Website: apple
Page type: delivery-shipping
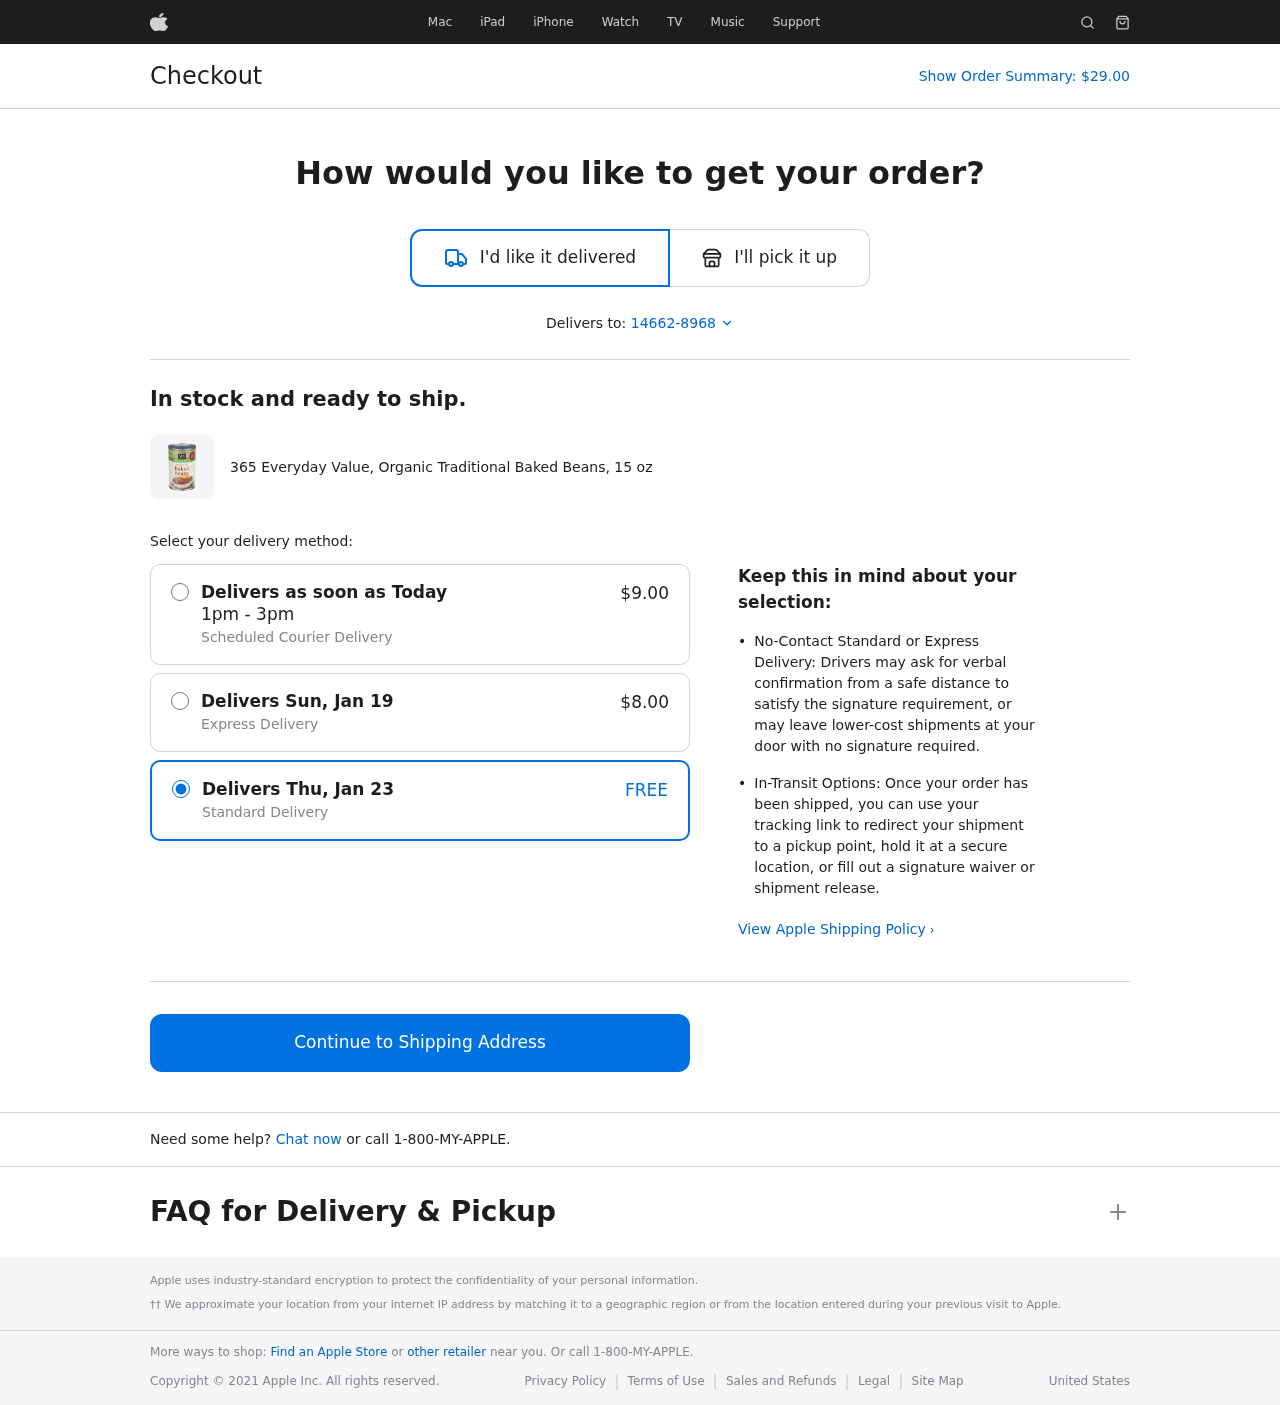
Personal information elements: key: PII_POSTCODE_FULL
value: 14662-8968
Product elements: key: PRODUCT1_NAME
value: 365 Everyday Value, Organic Traditional Baked Beans, 15 oz
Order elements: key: ORDER_TOTAL
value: $29.00
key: ORDER_SHIPPING_DATE
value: Today
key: ORDER_SAMEDAY_SHIPPING_COST
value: $9.00
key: ORDER_EXPRESS_DATE
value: Sun, Jan 19
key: ORDER_EXPRESS_SHIPPING_COST
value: $8.00
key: ORDER_DELIVERY_DATE
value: Thu, Jan 23
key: ORDER_SHIPPING_COST
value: FREE